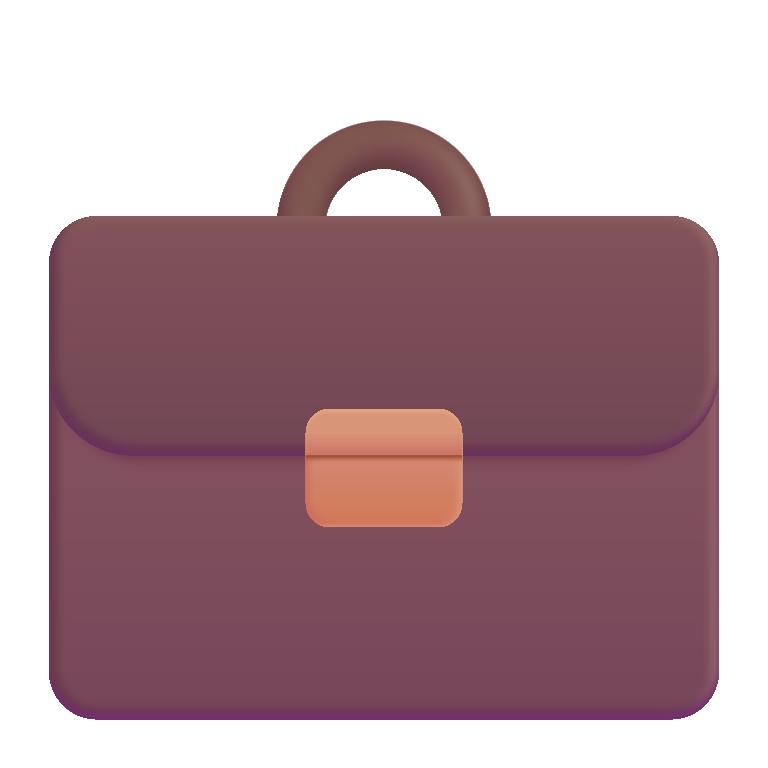
briefcase color